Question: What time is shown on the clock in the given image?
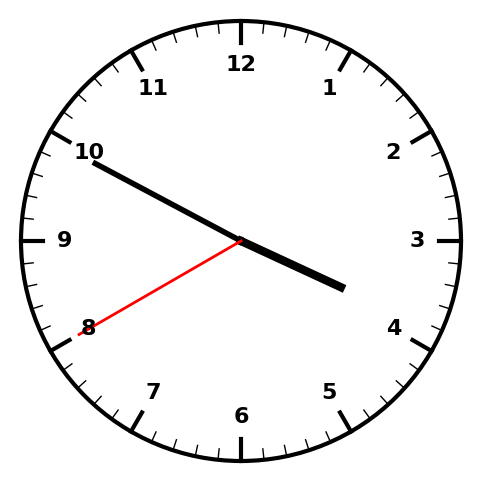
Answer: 03:49:40